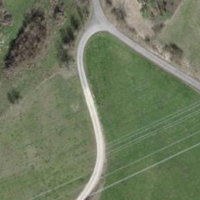
EUNIS habitat code: 52
Species observed at this site:
Phaneroptera falcata
Gomphocerippus rufus